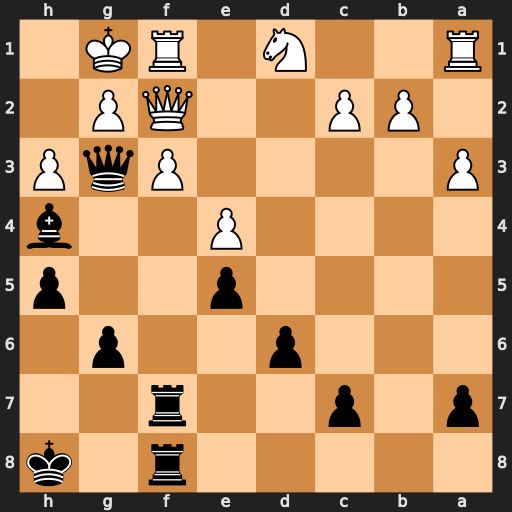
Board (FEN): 5r1k/p1p2r2/3p2p1/4p2p/4P2b/P4PqP/1PP2QP1/R2N1RK1
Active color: b
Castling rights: -
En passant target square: -
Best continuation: Rxf3 Qxf3 Rxf3